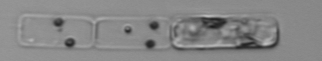
Label: Guinardia_delicatula_TAG_internal_parasite